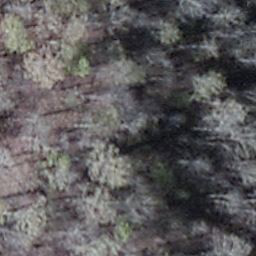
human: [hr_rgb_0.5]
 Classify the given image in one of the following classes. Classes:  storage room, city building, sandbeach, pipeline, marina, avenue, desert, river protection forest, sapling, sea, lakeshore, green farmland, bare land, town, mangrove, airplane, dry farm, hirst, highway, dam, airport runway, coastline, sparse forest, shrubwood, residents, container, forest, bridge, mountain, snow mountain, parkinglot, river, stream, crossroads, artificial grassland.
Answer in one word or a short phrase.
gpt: shrubwood